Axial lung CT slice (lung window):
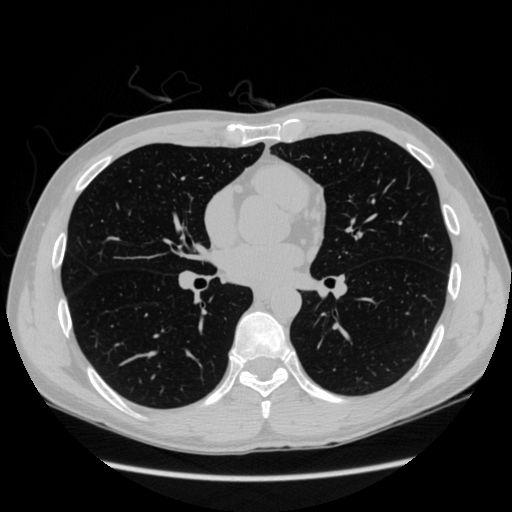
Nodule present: no